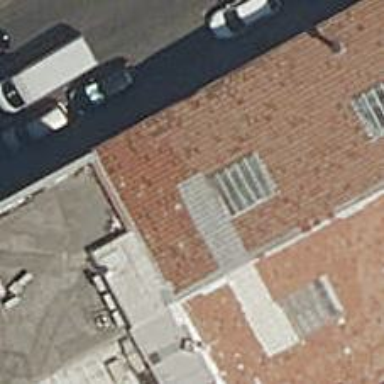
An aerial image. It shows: Car repair shop.